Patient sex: M
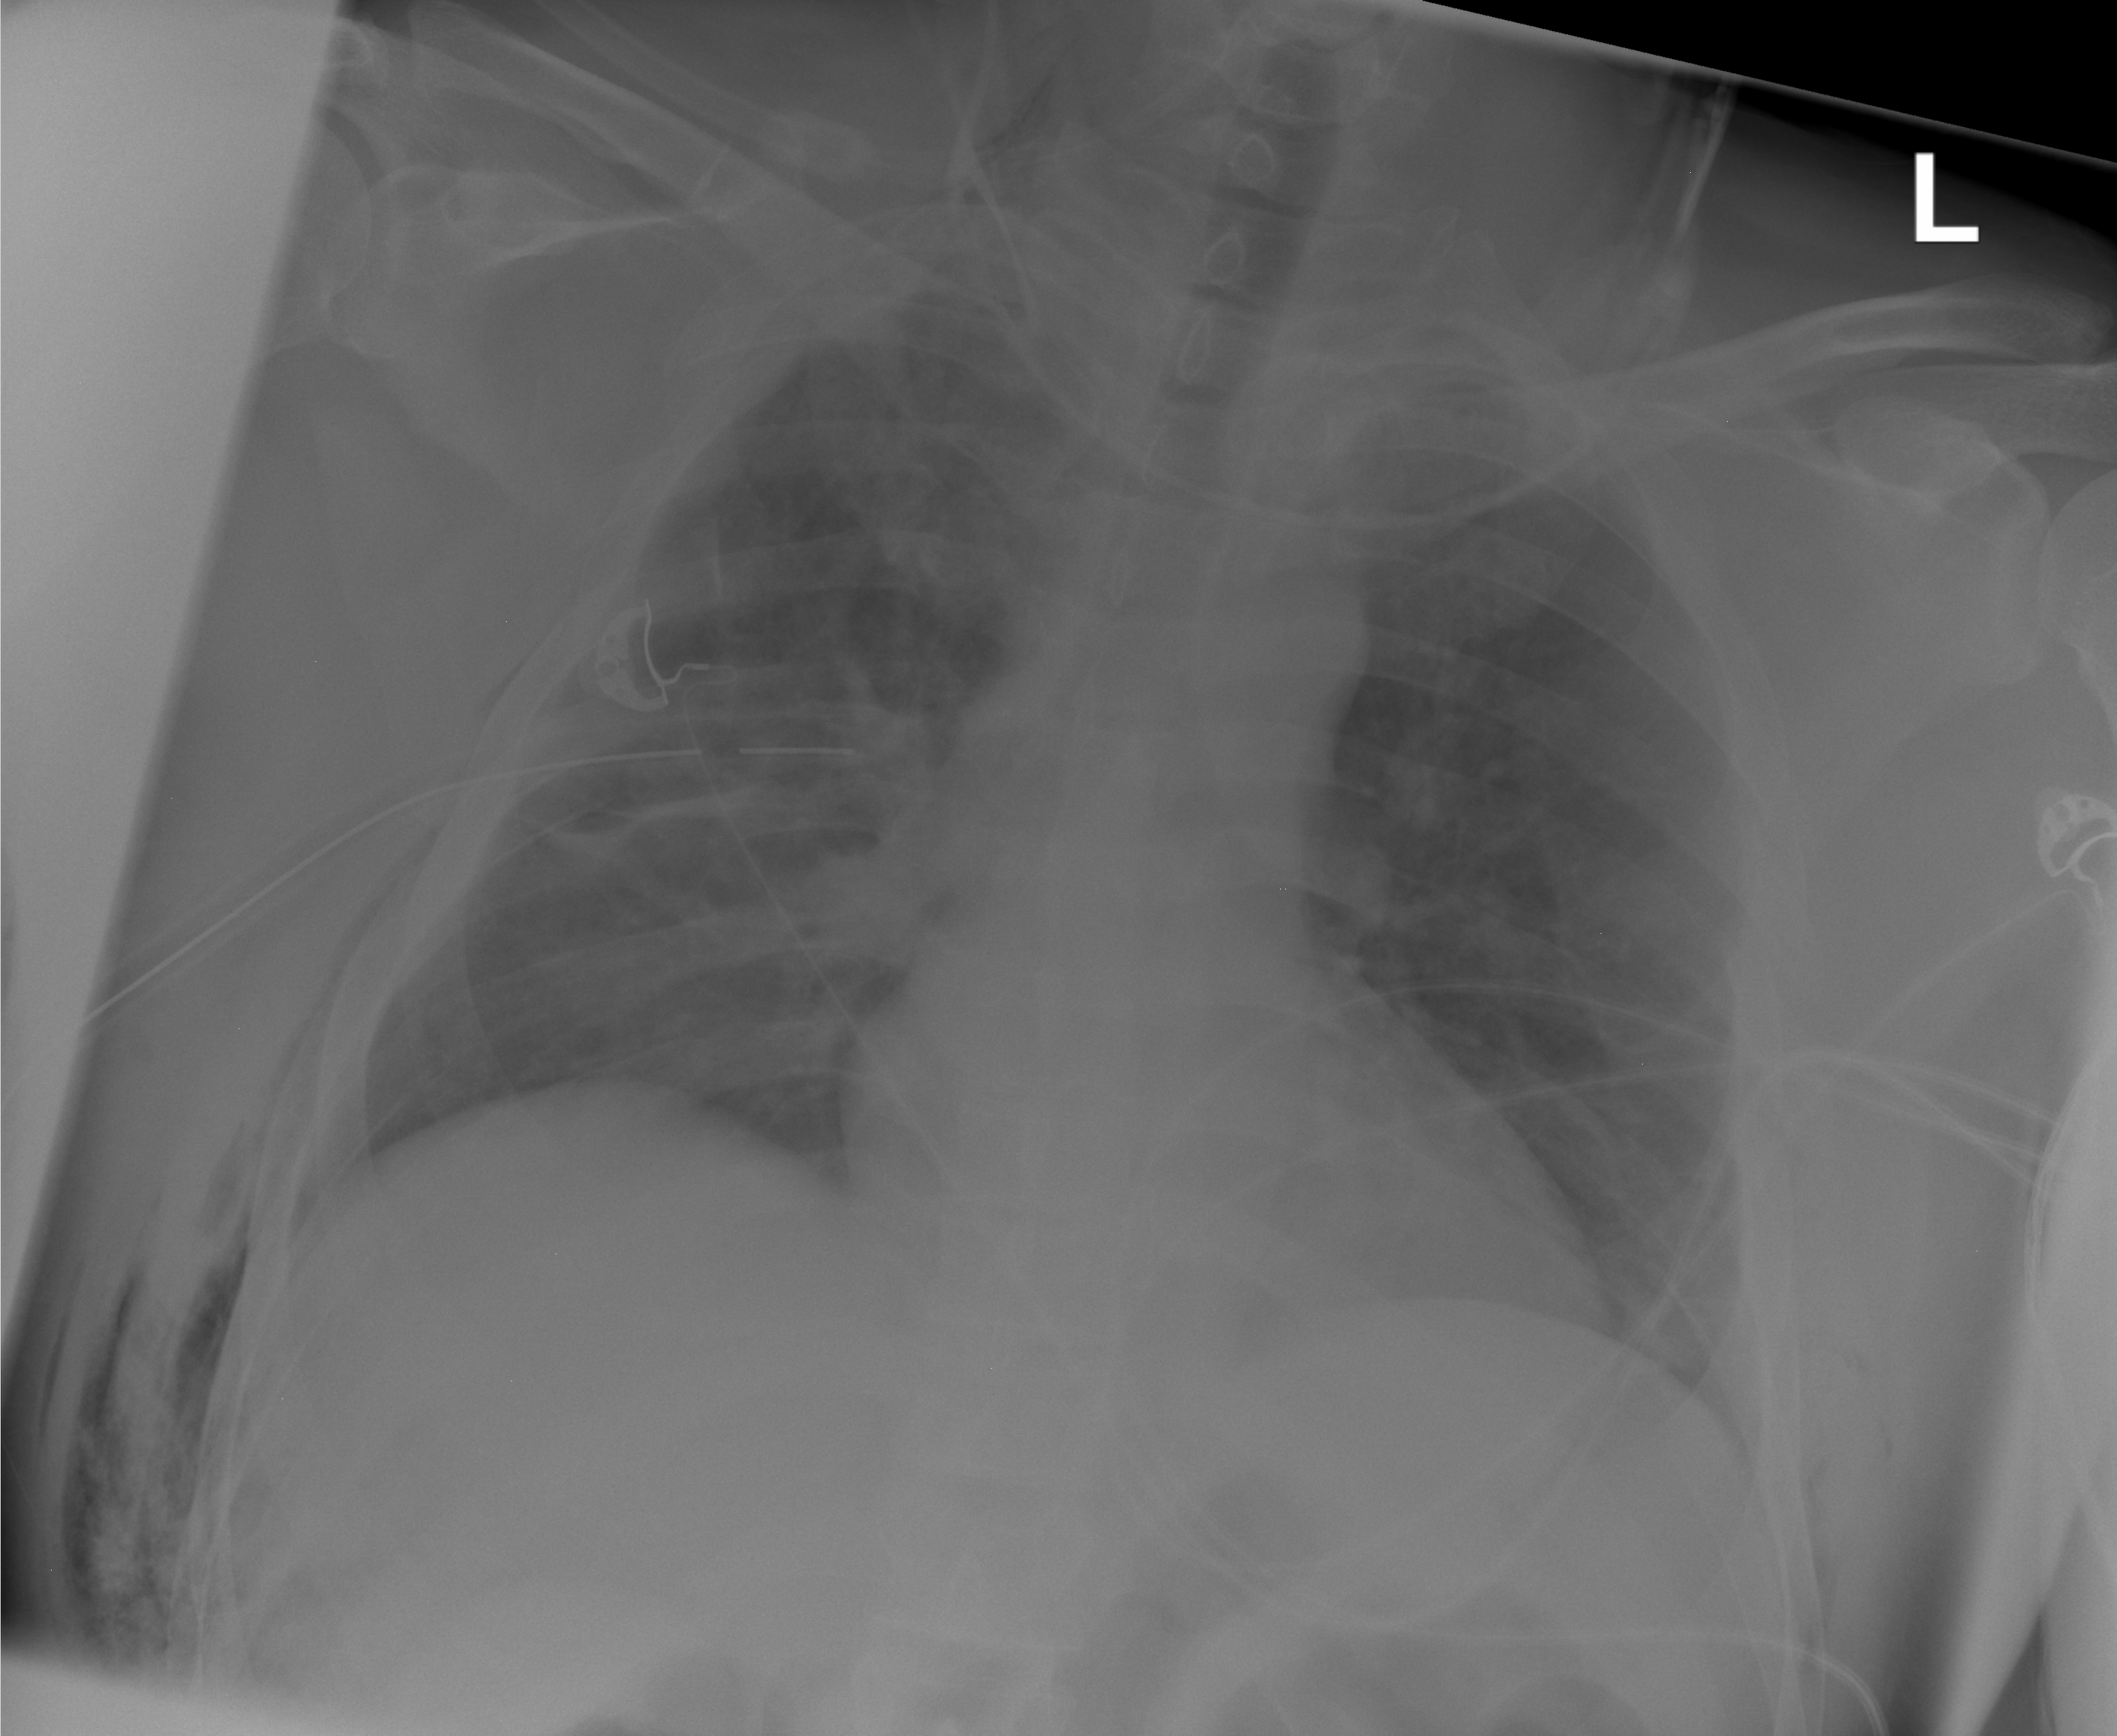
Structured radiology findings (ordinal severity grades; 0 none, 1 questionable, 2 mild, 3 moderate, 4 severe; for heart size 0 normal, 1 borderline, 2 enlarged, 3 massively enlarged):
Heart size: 0
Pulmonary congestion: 2
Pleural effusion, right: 1
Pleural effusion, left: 1
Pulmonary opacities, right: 2
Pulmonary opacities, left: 0
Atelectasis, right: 2
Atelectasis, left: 2